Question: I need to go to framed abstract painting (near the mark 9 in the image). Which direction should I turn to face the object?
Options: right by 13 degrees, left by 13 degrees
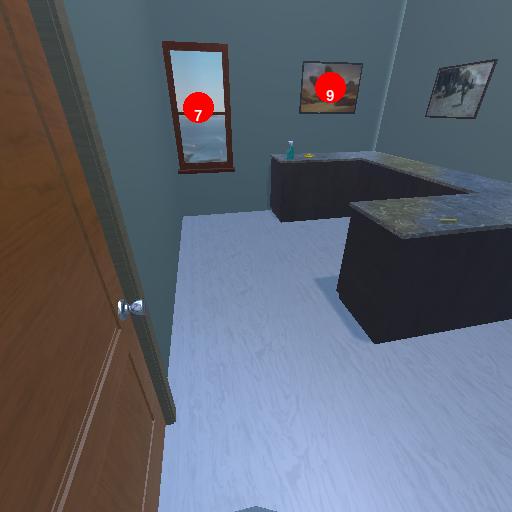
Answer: right by 13 degrees